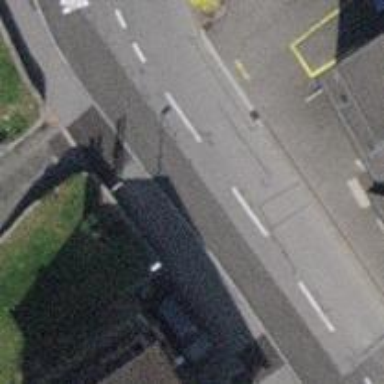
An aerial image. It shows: Platform for public transport is situated by the road.